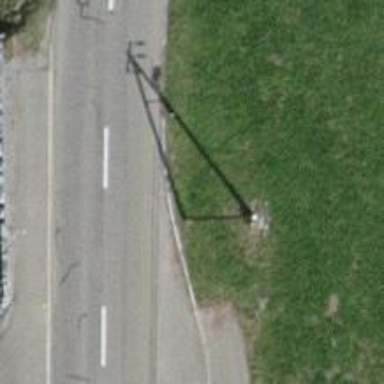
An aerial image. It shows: Power pole.